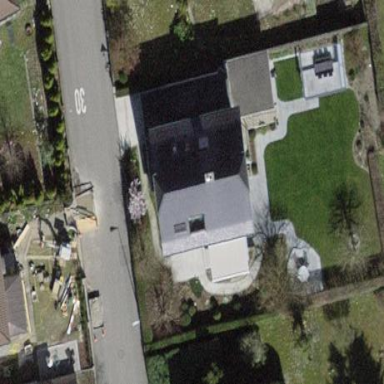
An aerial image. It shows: Residential building with half-hipped roof shape.